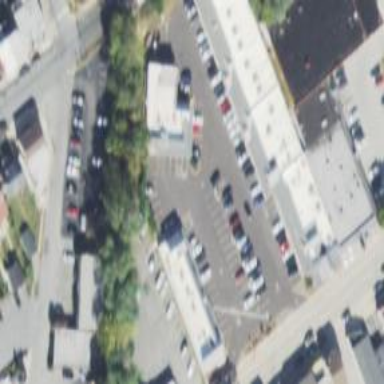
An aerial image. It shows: Retail area.